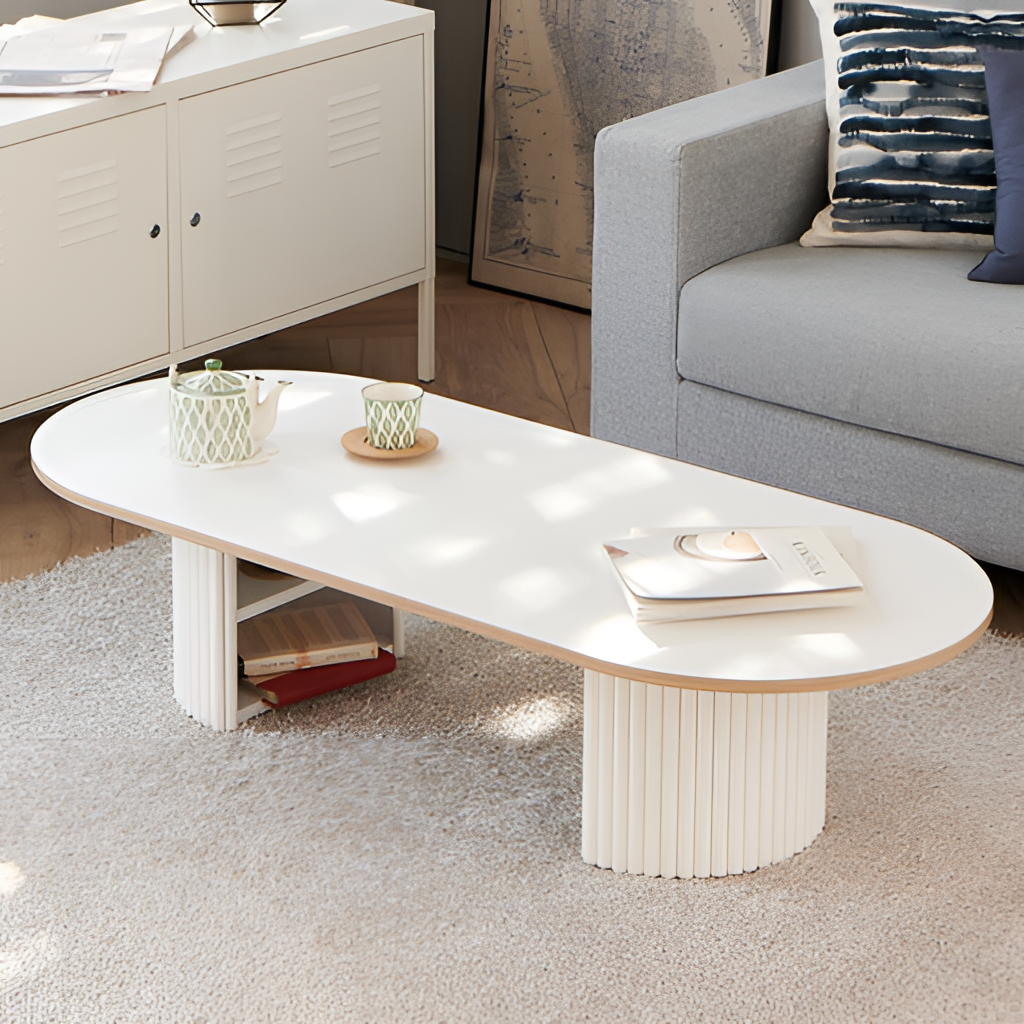
white wood coffee table, living room, contemporary, wood flooring, with plank pattern, paint wallpaper, with solid pattern